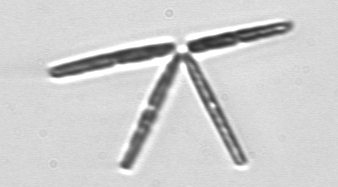
Label: Thalassionema